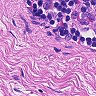
Metastatic tissue present: no